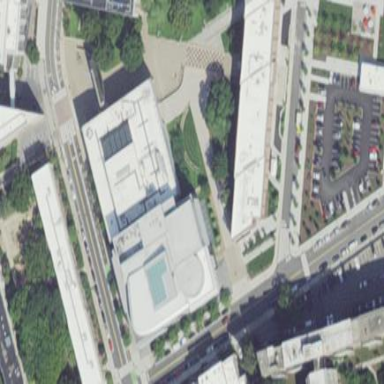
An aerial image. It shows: University campus building.